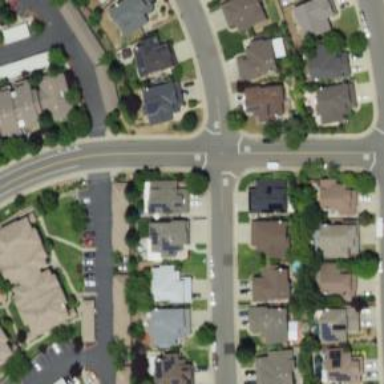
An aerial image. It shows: Road with stop sign.